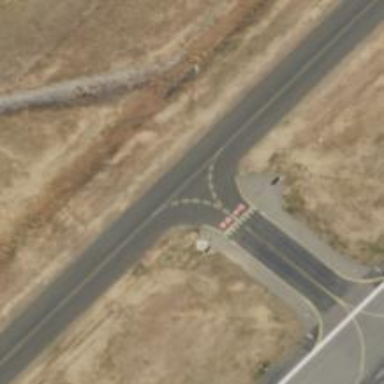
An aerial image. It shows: Image of taxiway at airport.